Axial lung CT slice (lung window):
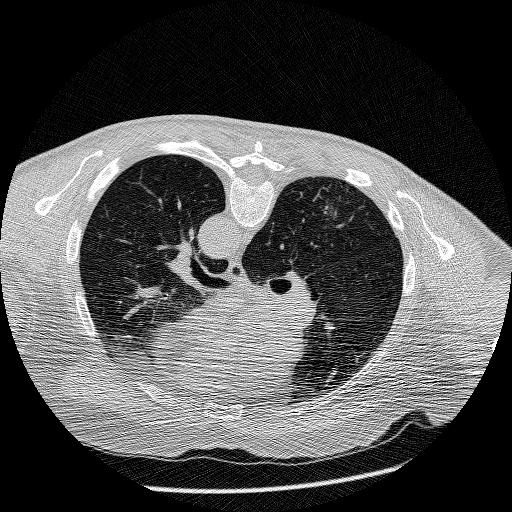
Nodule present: yes
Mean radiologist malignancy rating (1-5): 4.75